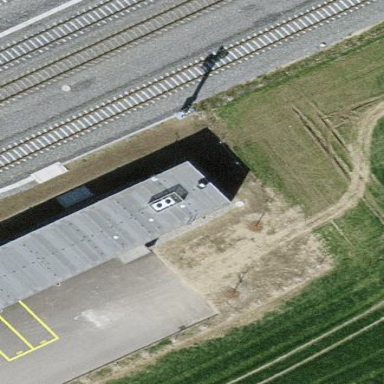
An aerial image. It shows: Building that serves as signal box for the railway.